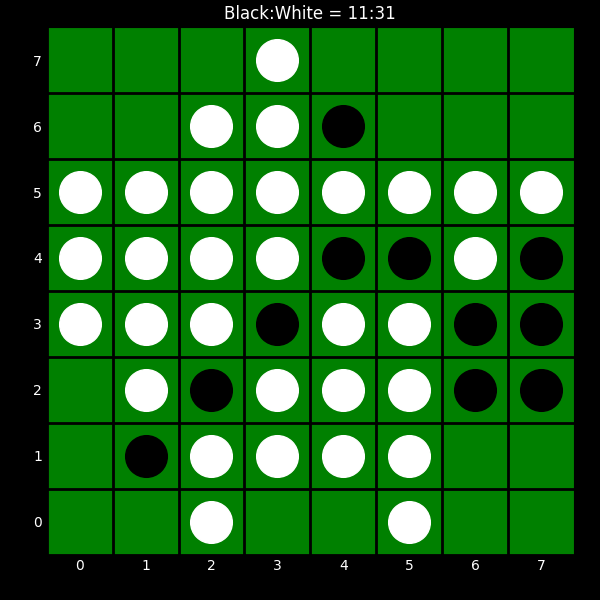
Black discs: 11
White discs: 31